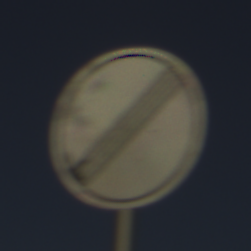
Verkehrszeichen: EndeSaemtlicherBegrenzungen
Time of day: SunriseSunset
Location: Outdoor (Nature)
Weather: Clear
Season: NotSpecified
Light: Natural